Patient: sex M, age 29
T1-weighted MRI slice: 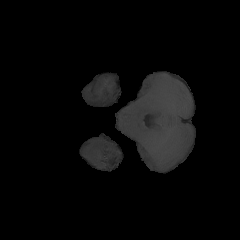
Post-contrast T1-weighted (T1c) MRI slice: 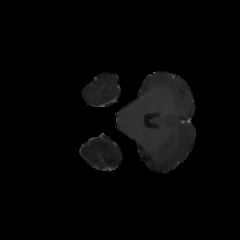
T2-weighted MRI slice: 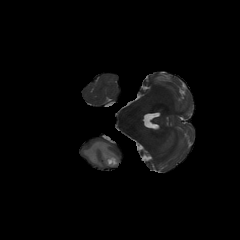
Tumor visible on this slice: yes
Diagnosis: Astrocytoma, IDH-mutant
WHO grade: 4